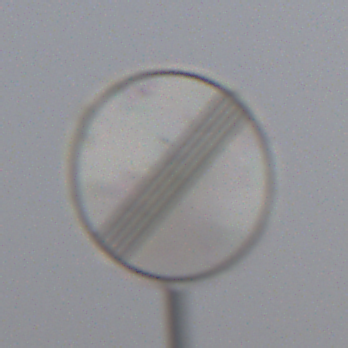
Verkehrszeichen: EndeSaemtlicherBegrenzungen
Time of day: MorningAfternoon
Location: Outdoor (Nature)
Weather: PartlyCloudy
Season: NotSpecified
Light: Natural